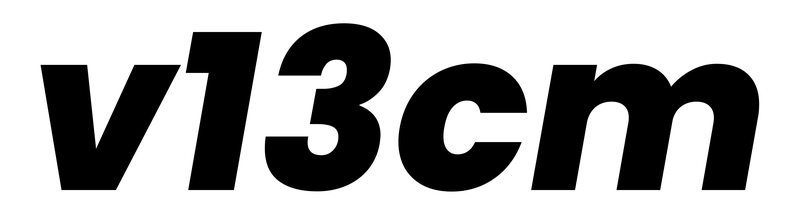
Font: Poppins-ExtraBoldItalic